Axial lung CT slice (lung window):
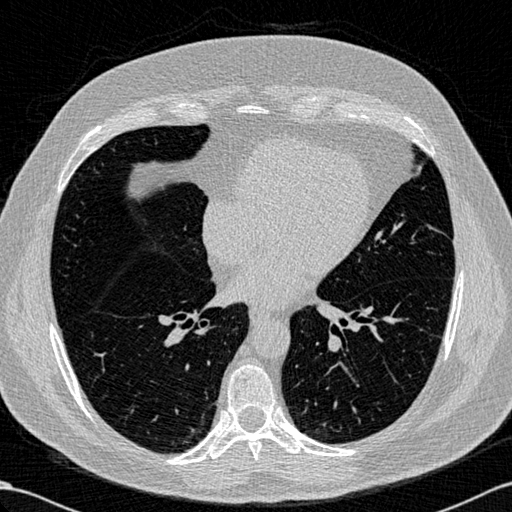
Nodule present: no